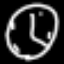
Label: clock